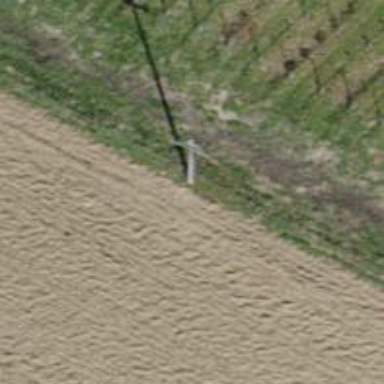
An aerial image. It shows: Power pole.